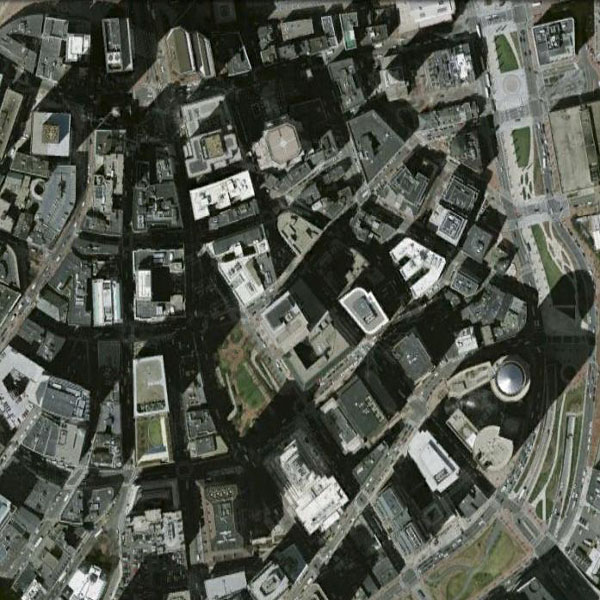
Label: Commercial